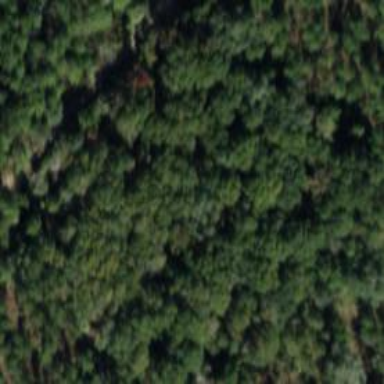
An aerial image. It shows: Mixed woodland area with various types of leaves.